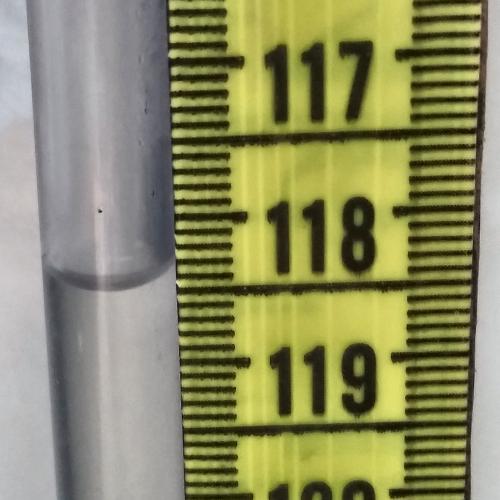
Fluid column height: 118.4 cm